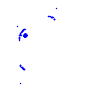
Particle: kaon